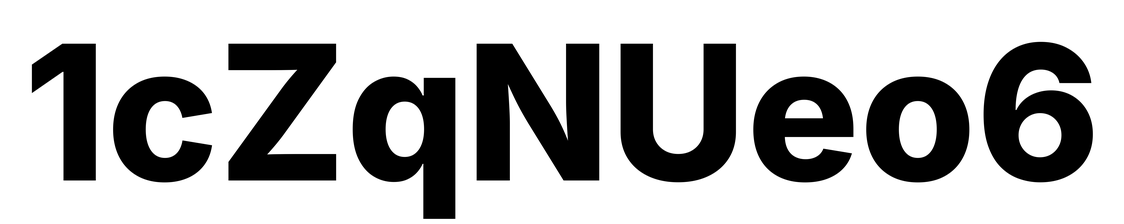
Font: Inter_ExtraBold